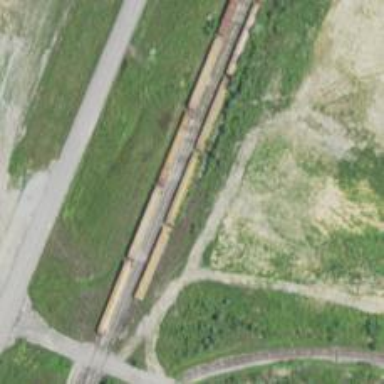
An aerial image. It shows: Abandoned railway.